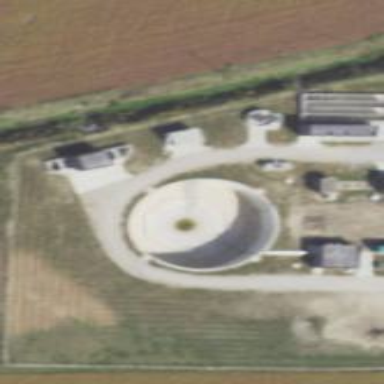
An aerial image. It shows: View of wastewater plant.